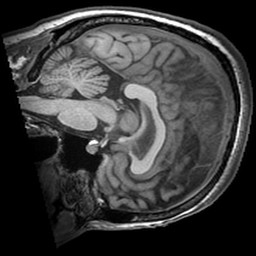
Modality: T1w
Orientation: sagittal
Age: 44
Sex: female
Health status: ill
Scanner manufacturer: ge
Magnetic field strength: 3 T
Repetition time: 0.008164 s
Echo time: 0.003184 s